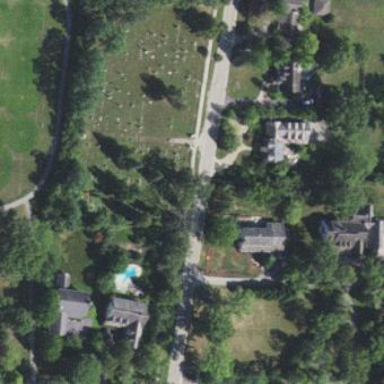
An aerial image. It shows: Cemetery.